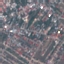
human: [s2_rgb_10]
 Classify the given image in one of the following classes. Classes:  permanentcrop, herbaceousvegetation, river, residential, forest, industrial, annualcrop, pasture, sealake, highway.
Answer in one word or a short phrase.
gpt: Residential